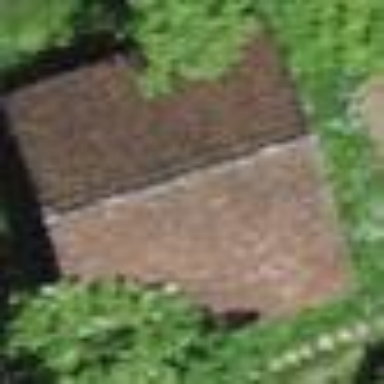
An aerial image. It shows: Hut.